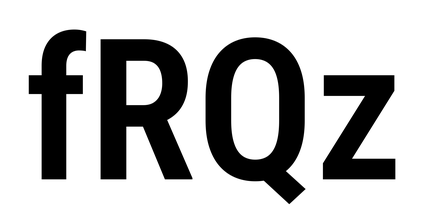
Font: Roboto_Condensed_SemiBold